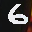
Label: 6